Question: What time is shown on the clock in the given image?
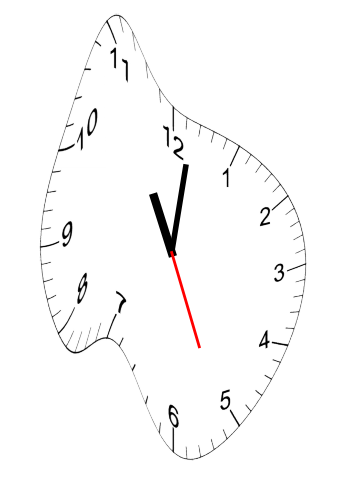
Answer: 11:01:26